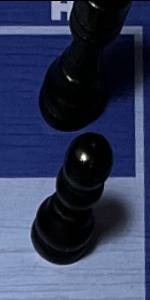
Label: Pawn_Black